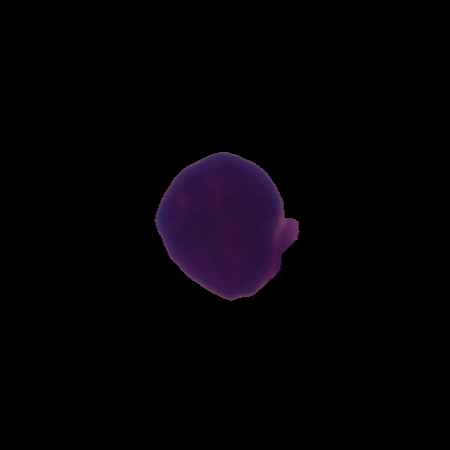
Label: healthy